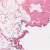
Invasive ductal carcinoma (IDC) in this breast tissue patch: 0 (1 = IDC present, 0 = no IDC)